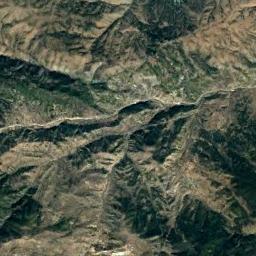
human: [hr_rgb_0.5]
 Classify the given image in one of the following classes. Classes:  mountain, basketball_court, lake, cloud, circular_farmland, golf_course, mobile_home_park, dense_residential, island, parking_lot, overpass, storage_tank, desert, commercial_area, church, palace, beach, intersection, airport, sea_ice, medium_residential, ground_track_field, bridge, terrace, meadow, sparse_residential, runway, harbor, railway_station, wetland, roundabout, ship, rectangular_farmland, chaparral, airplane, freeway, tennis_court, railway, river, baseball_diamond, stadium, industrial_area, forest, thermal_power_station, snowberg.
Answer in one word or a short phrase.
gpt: mountain